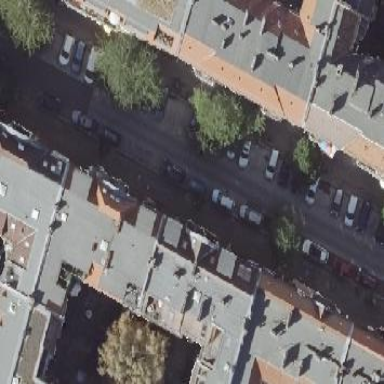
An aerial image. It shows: Residential apartments with distinctive double saltbox roof shape.